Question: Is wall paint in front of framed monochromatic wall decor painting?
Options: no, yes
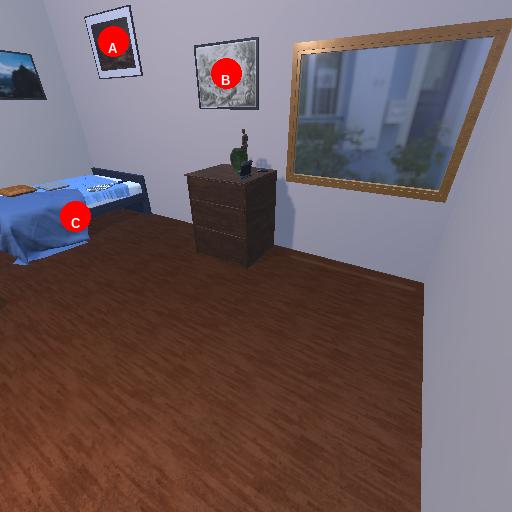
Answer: no